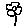
Label: flower